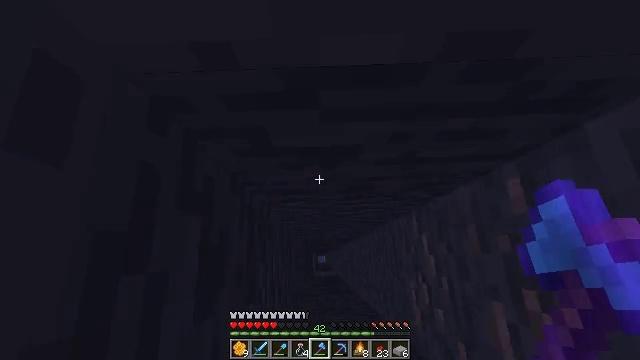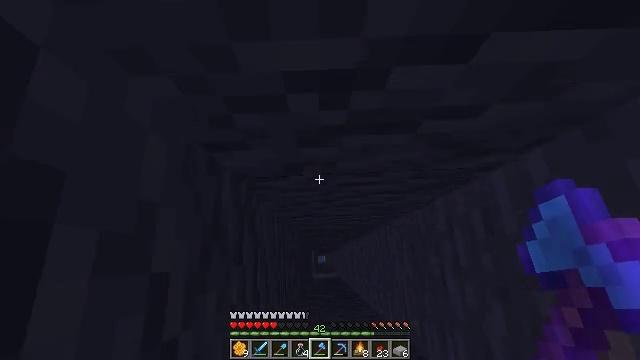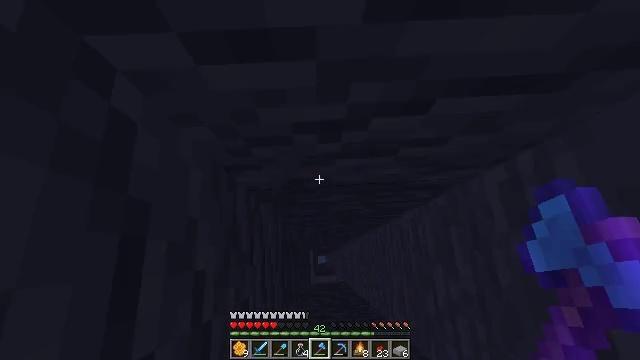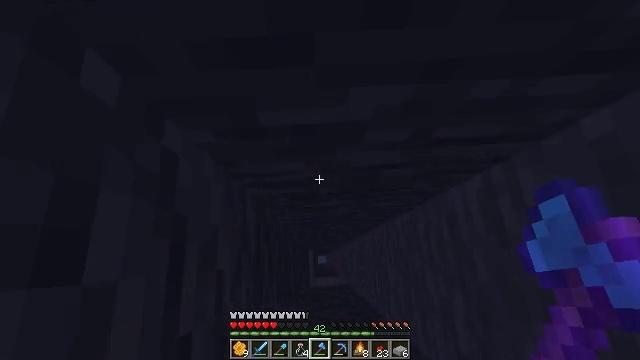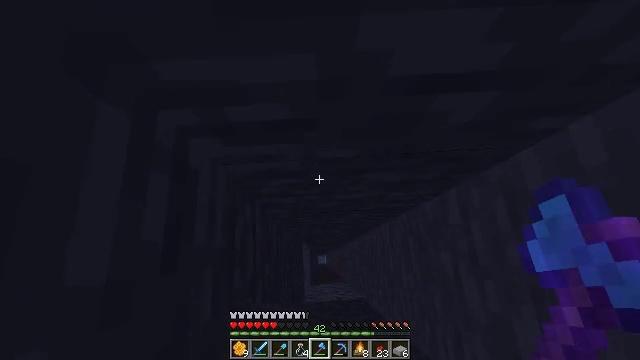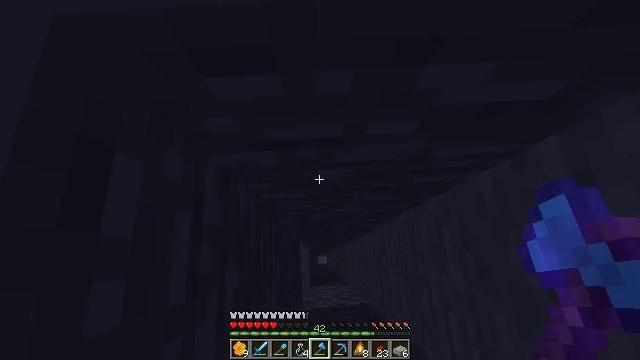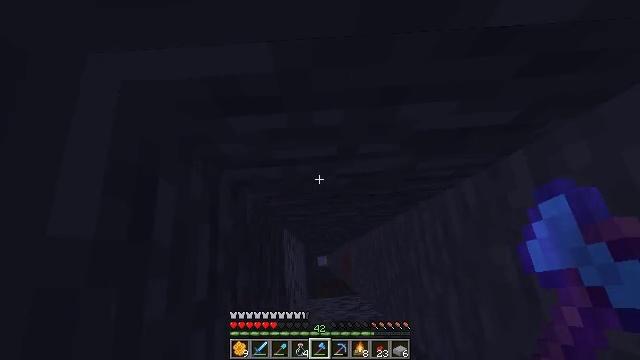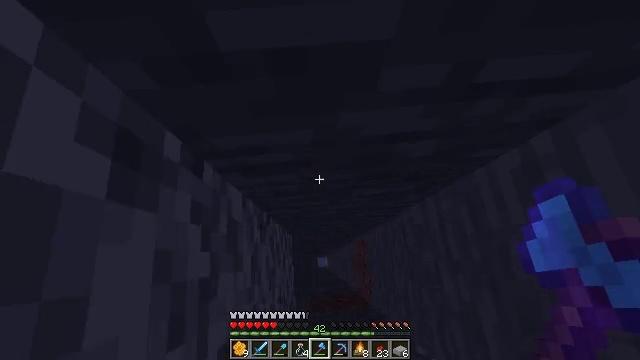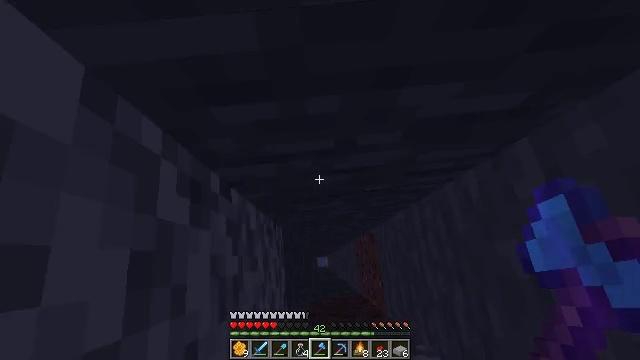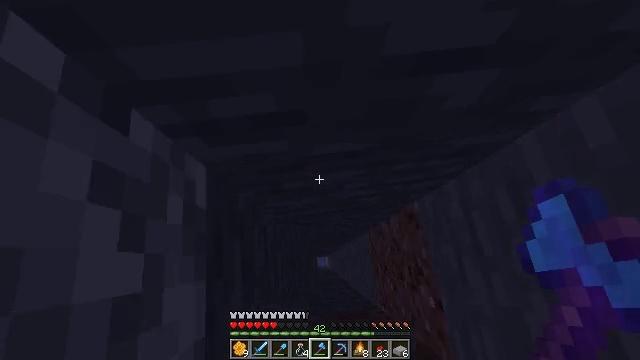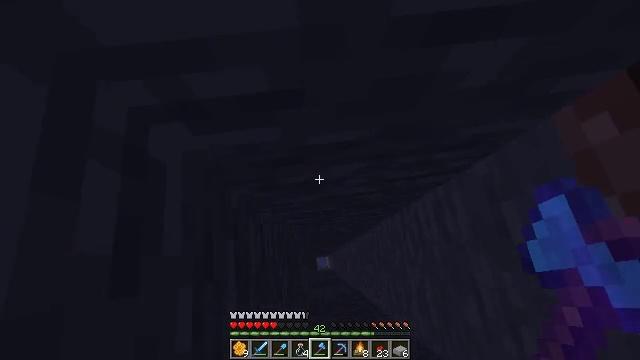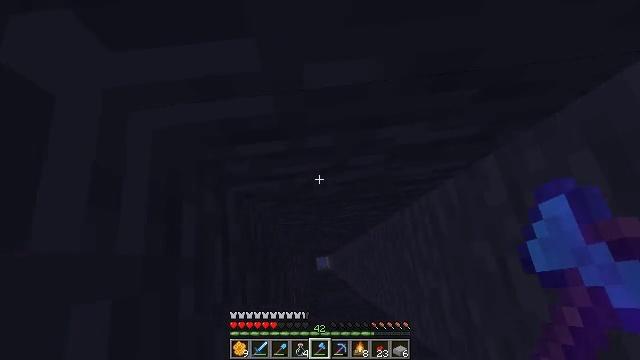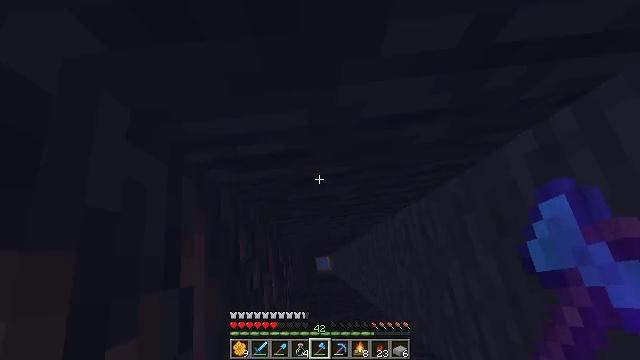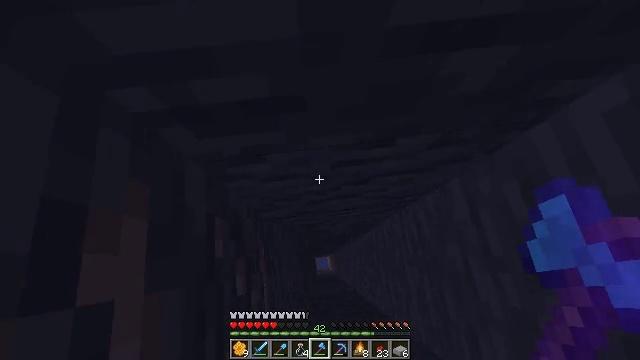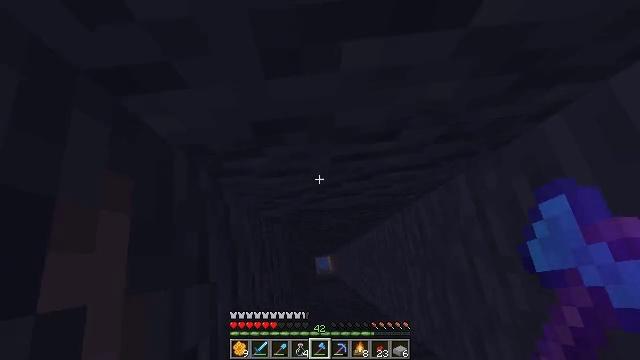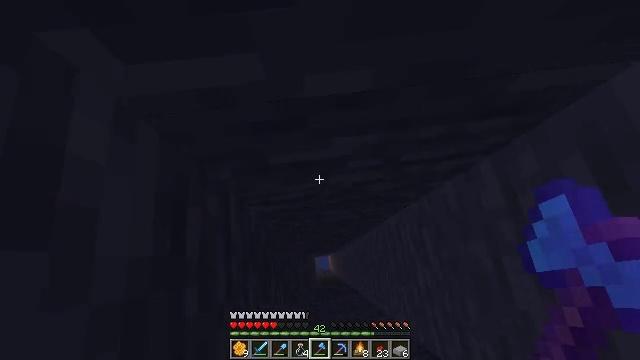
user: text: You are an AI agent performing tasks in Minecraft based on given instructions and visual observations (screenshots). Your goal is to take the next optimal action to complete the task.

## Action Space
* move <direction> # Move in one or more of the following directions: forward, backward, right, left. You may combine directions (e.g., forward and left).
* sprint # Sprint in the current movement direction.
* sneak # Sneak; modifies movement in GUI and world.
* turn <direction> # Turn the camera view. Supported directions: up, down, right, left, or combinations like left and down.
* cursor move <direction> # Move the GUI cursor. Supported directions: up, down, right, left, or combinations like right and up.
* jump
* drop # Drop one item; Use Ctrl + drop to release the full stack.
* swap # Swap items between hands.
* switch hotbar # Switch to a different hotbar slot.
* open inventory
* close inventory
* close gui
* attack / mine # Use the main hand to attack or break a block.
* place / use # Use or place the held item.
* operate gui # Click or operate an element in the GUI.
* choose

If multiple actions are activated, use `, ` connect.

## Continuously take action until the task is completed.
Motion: motion action
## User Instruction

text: Interact with the crafting table to craft a glass bottle.
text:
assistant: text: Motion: no_op
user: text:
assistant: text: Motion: no_op
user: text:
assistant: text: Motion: no_op
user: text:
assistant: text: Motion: no_op
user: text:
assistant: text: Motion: no_op
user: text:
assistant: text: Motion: no_op
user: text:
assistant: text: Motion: turn right
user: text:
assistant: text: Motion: turn right
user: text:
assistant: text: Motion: no_op
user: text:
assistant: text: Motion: no_op
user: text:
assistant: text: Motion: no_op
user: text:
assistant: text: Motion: no_op
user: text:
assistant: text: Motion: no_op
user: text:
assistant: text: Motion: no_op
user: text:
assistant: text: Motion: no_op
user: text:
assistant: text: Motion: move forward
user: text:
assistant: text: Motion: move forward, turn up
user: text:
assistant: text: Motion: move forward, turn up
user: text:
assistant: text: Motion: move forward, turn up
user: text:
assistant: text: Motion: move forward, turn up
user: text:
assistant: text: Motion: move forward, turn up
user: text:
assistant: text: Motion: move forward, turn up
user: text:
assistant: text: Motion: move forward, turn up
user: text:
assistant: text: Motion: move forward, sprint, turn up
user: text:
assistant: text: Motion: move forward, sprint, turn up
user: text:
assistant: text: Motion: move forward, sprint, turn up
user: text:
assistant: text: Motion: move forward, turn up
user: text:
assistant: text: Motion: move forward, turn right and up
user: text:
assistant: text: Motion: move forward, sprint, turn up
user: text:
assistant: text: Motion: move forward, sprint, turn up